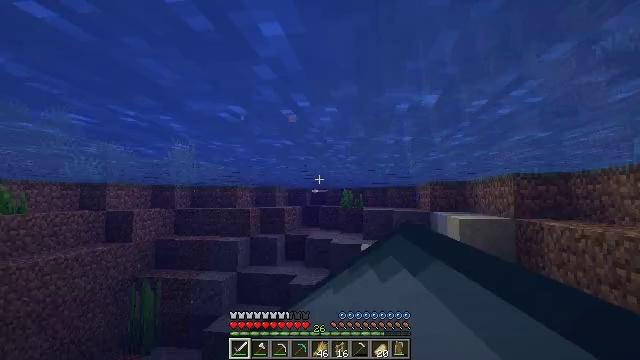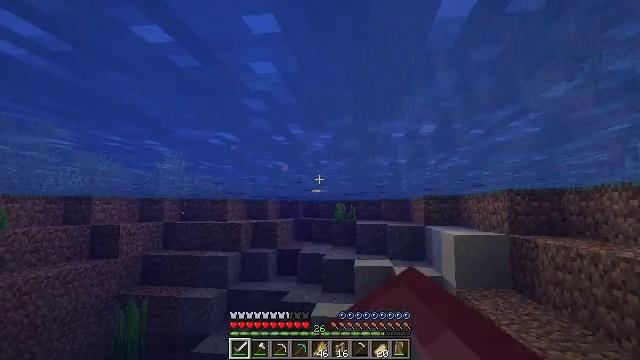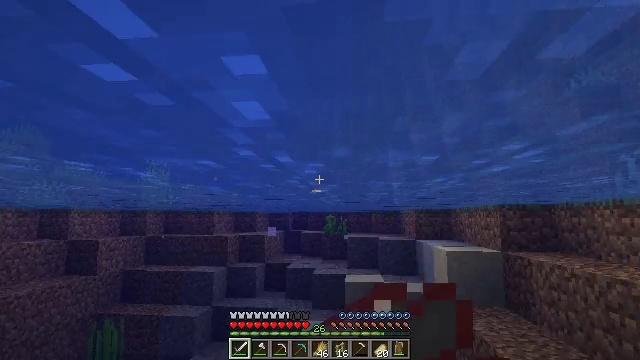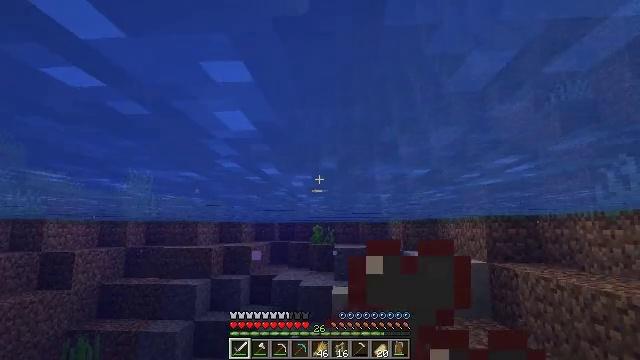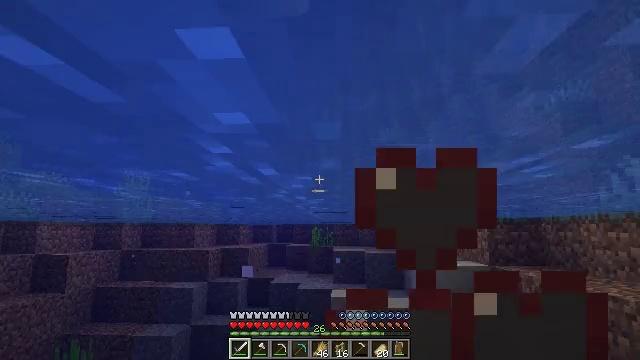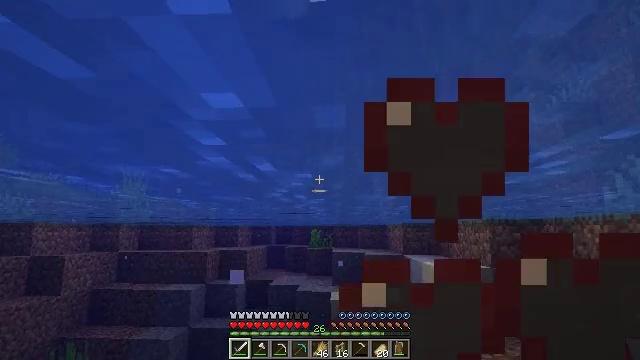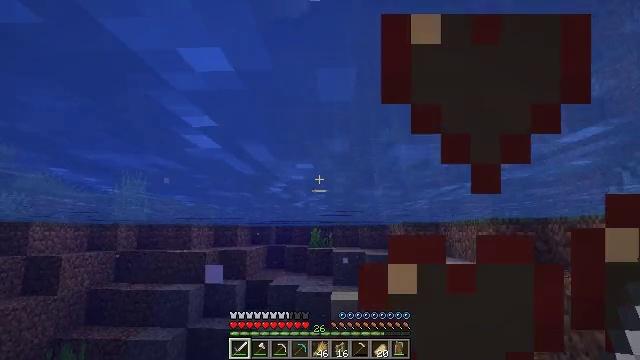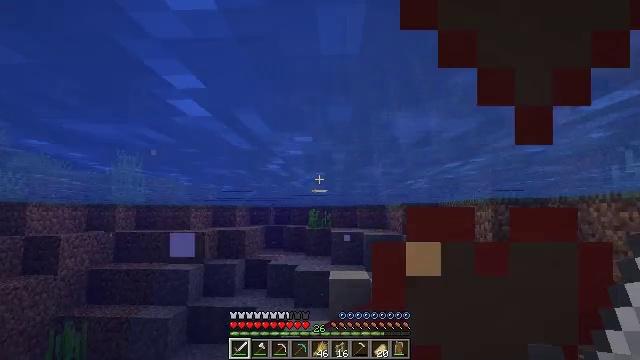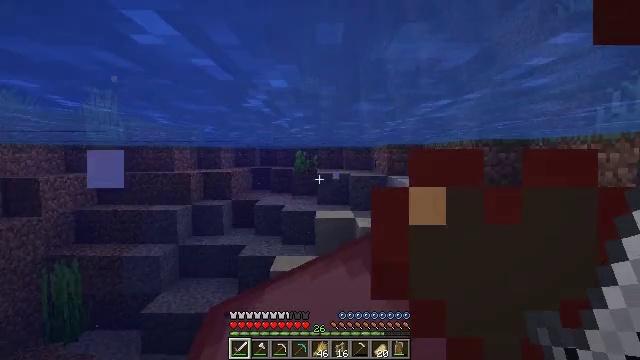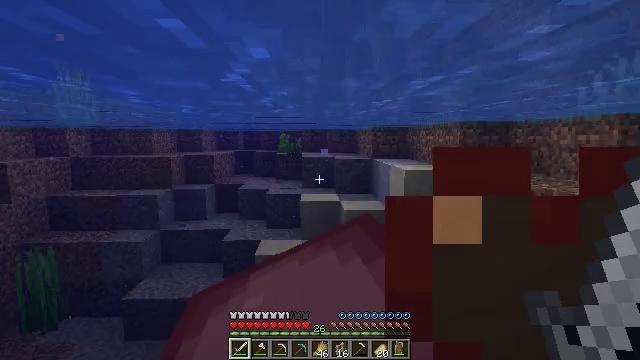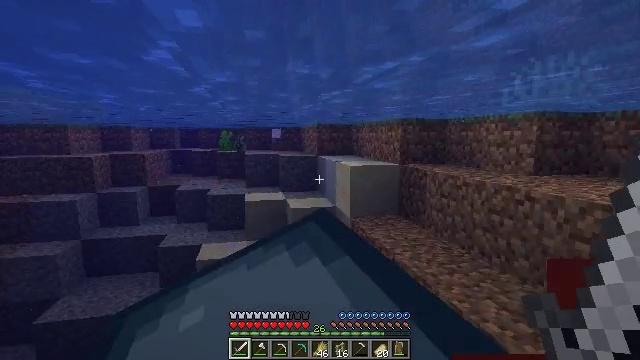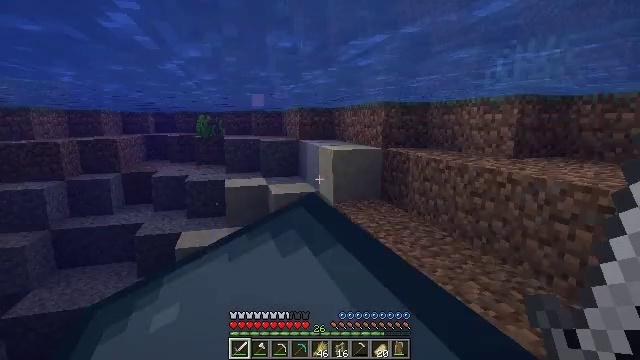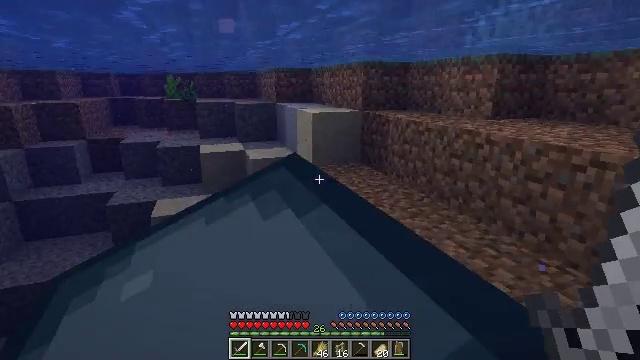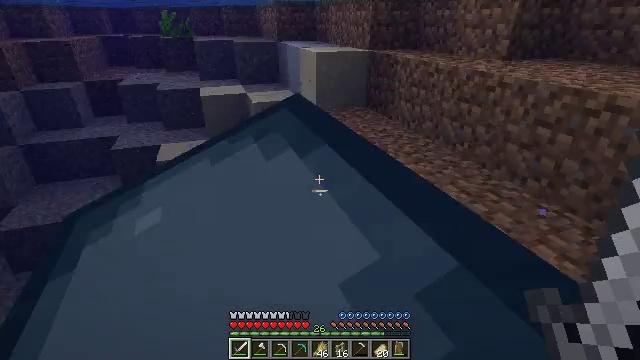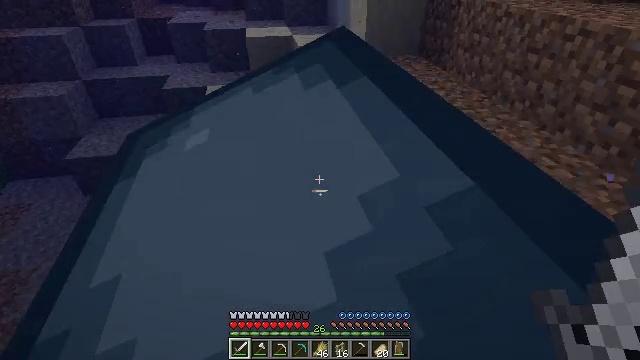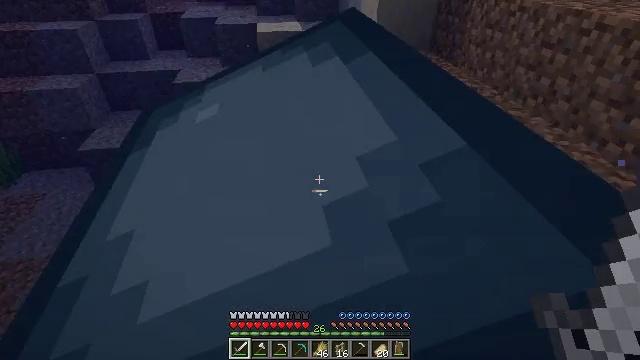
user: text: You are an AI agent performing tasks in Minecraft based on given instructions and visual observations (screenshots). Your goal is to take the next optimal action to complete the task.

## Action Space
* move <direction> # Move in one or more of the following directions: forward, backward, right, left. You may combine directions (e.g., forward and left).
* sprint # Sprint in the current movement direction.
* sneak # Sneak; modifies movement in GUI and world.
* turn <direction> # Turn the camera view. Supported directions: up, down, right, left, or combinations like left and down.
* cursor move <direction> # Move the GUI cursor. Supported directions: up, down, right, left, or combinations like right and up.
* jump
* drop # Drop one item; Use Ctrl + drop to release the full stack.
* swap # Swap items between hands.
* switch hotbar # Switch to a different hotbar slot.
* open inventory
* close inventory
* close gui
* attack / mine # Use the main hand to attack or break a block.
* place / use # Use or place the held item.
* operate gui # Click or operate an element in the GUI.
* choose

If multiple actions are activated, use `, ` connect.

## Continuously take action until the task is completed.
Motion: motion action
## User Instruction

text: Kill mobs.
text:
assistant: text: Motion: turn right and up
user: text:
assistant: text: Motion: move forward, turn right and up
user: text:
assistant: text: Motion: move forward, turn right and up
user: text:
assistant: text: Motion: move forward
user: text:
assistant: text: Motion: move forward
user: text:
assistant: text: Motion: move forward
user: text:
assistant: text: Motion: move forward, turn down
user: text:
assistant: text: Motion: move forward, turn right and down
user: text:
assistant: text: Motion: move forward, turn right and down
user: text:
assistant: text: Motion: move forward, turn right
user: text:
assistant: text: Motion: move forward, turn right and down
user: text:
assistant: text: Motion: move forward, turn right and down
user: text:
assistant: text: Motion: move forward, turn down
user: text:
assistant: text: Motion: turn left and down
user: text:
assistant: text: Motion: turn left
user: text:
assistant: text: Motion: no_op
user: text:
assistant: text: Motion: attack / mine
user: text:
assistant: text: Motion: attack / mine
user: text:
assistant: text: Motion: attack / mine
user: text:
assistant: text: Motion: attack / mine
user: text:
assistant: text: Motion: no_op
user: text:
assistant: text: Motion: no_op